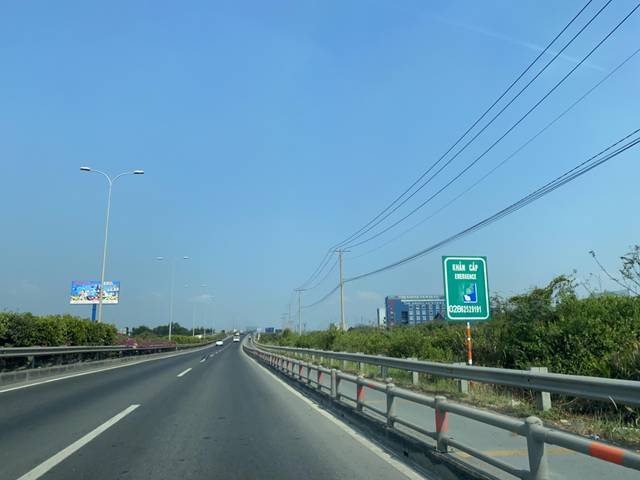
Region: Vietnam
Coordinates: 10.795, 106.761